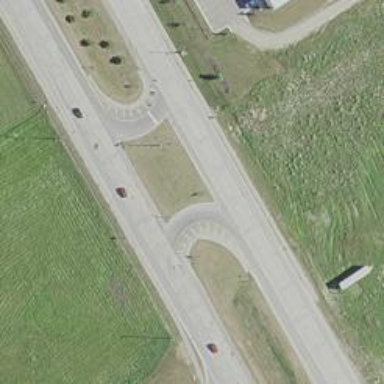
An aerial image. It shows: Asphalt road with primary link designation.